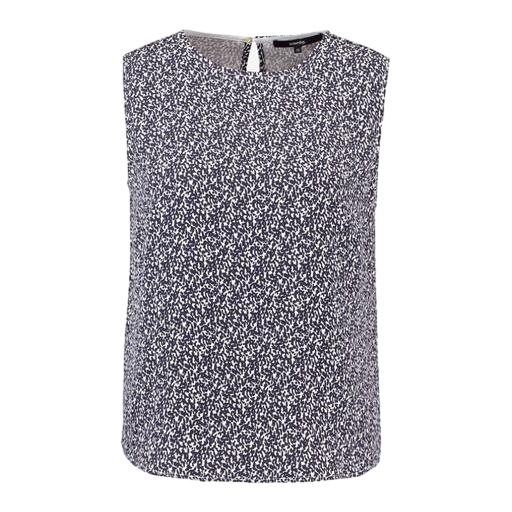
blue sleeveless floral-print shirt, black petite printed top only macy, purple floral-print sleeveless top, white background